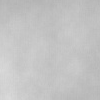
Atmospheric dust classification: dusty